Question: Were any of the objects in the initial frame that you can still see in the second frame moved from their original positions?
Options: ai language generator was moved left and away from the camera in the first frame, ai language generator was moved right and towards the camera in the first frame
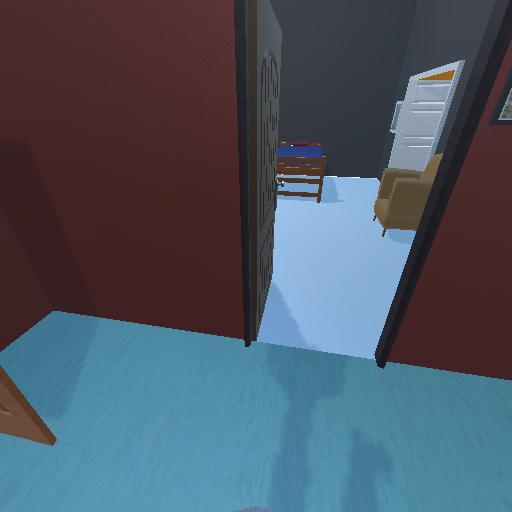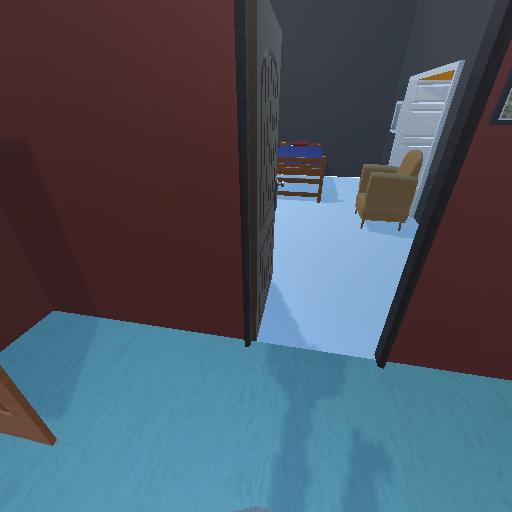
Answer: ai language generator was moved left and away from the camera in the first frame